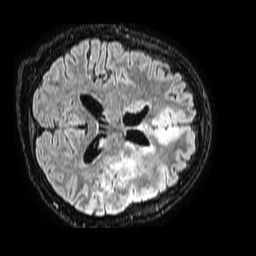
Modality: FLAIR
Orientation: axial
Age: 20
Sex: female
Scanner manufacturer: philips
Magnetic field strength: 1.5 T
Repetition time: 4.8 s
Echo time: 0.3 s